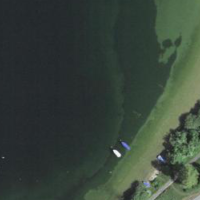
EUNIS habitat code: 14
Species observed at this site:
Larix decidua